高二 · 代数
(12 分) 已知 $\omega>0, \boldsymbol{a}=(\sqrt{3} \sin \omega x,-\cos \omega x), \boldsymbol{b}=(\cos \omega x, \cos \omega x)$, $f(x)=\boldsymbol{a} \cdot \boldsymbol{b}, x_{1}, x_{2}$ 是 $y=f(x)-\frac{1}{2}$ 的其中两个零点, 且 $\left|x_{1}-x_{2}\right|_{\min }=\pi$.

(1) 求 $f(x)$ 的单调递增区间;

(2) 若 $\alpha \in\left(0, \frac{\pi}{2}\right), f\left(\frac{\alpha}{2}\right)=\frac{1}{10}$, 求 $\sin 2 \alpha$ 的值.

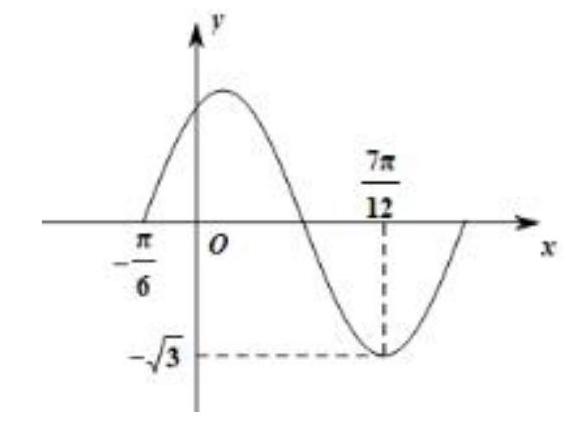
答案: (1) $\left[-\frac{\pi}{6}+k \pi, \frac{\pi}{3}+k \pi\right](k \in \mathbf{Z})$; (2) $\frac{24+7 \sqrt{3}}{50}$.
解析: (1) $f(x)=\sqrt{3} \sin \omega x \cos \omega x-\cos ^{2} \omega x=\frac{\sqrt{3}}{2} \sin 2 \omega x-\frac{1+\cos 2 \omega x}{2}$

$=\frac{\sqrt{3}}{2} \sin 2 \omega x-\frac{1}{2} \cos 2 \omega x-\frac{1}{2}=\sin \left(2 \omega x-\frac{\pi}{6}\right)-\frac{1}{2}$,

$\because x_{1}, x_{2}$ 是函数 $y=f(x)-\frac{1}{2}=\sin \left(2 \omega x-\frac{\pi}{6}\right)-1$ 的两个零点,

即 $x_{1}, x_{2}$ 是方程 $\sin \left(2 \omega x-\frac{\pi}{6}\right)=1$ 的两个实根, 且 $\left|x_{1}-x_{2}\right|_{\min }=\pi$,

$\therefore T=\pi, \quad \therefore 2 \omega=\frac{2 \pi}{\pi}=2$, 则 $\omega=1$,

$f(x)=\sin \left(2 x-\frac{\pi}{6}\right)-\frac{1}{2}$

令 $-\frac{\pi}{2}+2 k \pi \leq 2 x-\frac{\pi}{6} \leq \frac{\pi}{2}+2 k \pi, k \in \mathbf{Z}$, 得 $-\frac{\pi}{6}+k \pi \leq x \leq \frac{\pi}{3}+k \pi, k \in \mathbf{Z}$,

$\therefore f(x)$ 的单调递增区间为 $\left[-\frac{\pi}{6}+k \pi, \frac{\pi}{3}+k \pi\right](k \in \mathbf{Z})$.

(2) $f\left(\frac{\alpha}{2}\right)=\sin \left(\alpha-\frac{\pi}{6}\right)-\frac{1}{2}=\frac{1}{10}, \therefore \sin \left(\alpha-\frac{\pi}{6}\right)=\frac{3}{5}$.

$\because 0<\alpha<\frac{\pi}{2}, \therefore-\frac{\pi}{6}<\alpha-\frac{\pi}{6}<\frac{\pi}{3}, \therefore \cos \left(\alpha-\frac{\pi}{6}\right)=\frac{4}{5}$,

$\because \sin \alpha=\sin \left[\left(\alpha-\frac{\pi}{6}\right)+\frac{\pi}{6}\right]=\sin \left(\alpha-\frac{\pi}{6}\right) \cos \frac{\pi}{6}+\cos \left(\alpha-\frac{\pi}{6}\right) \sin \frac{\pi}{6}$ $=\frac{4+3 \sqrt{3}}{10}$

$\cos \alpha=\cos \left[\left(\alpha-\frac{\pi}{6}\right)+\frac{\pi}{6}\right]=\cos \left(\alpha-\frac{\pi}{6}\right) \cos \frac{\pi}{6}-\sin \left(\alpha-\frac{\pi}{6}\right) \sin \frac{\pi}{6}=\frac{4 \sqrt{3}-3}{10}$,

$\therefore \sin 2 \alpha=2 \sin \alpha \cos \alpha=2 \times \frac{4+3 \sqrt{3}}{10} \times \frac{4 \sqrt{3}-3}{10}=\frac{24+7 \sqrt{3}}{50}$.